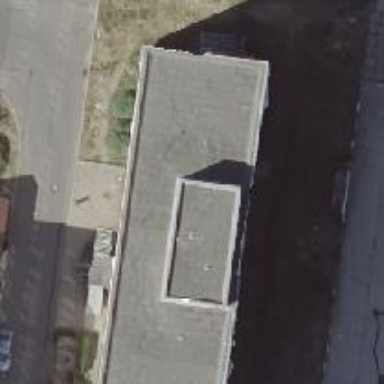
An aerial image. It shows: Industrial building with flat roof.